Field crop: maize
Growth stage: 2
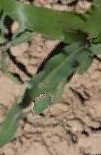
Species: maize